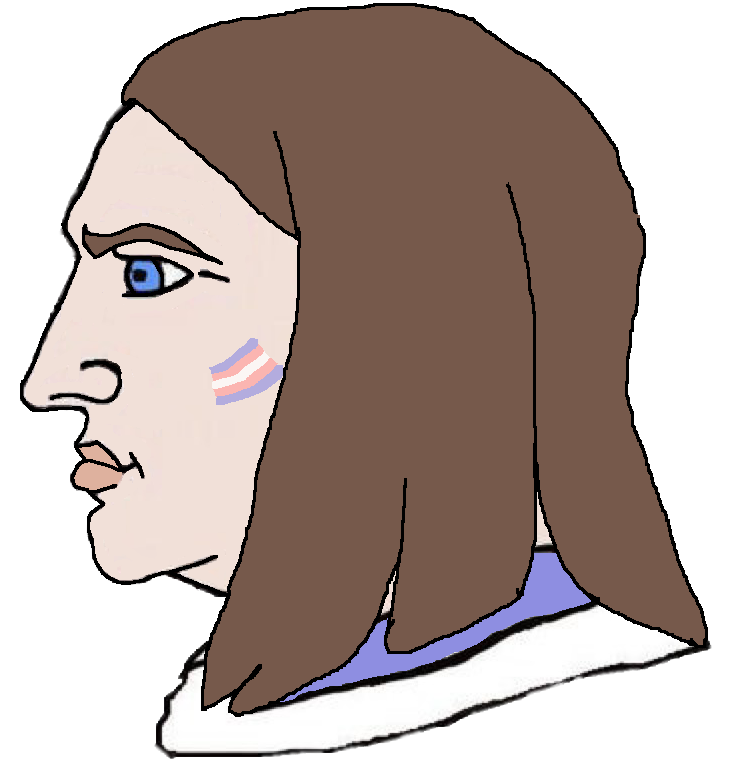
Label: 4_Yes_Chad